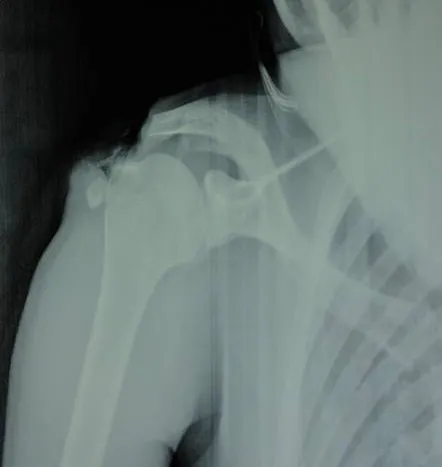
Radiological examination.
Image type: radiology (x_ray)